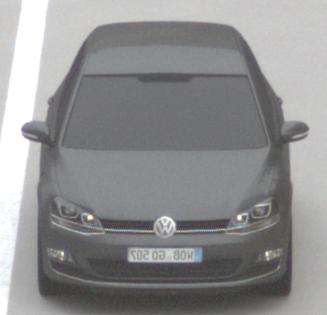
Make: VW
Model: Golf 1.2 TSI BMT
Detailed model: Golf (VII)
Model produced from: 2012/11
Model produced until: 2014/05
Doors: 3
Color: gray
Road condition: dry road
Daytime: midday
Contrast: low contrast